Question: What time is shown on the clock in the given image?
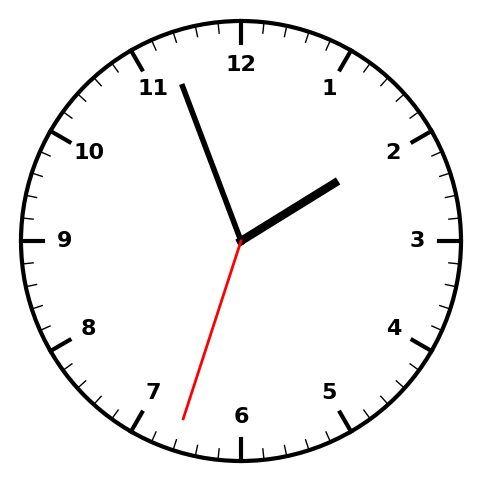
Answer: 01:56:33